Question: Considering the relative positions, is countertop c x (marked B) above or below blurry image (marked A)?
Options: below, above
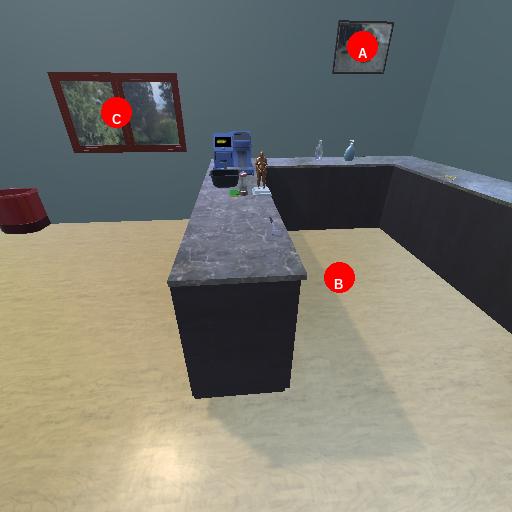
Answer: below